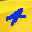
Label: 4